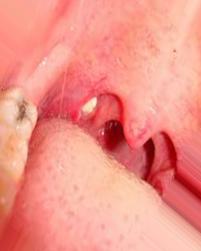
Condition: Mouth Ulcer